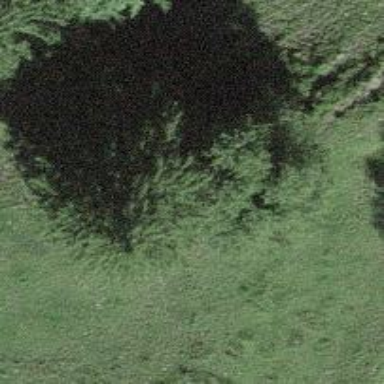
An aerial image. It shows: Beautiful tree in nature.